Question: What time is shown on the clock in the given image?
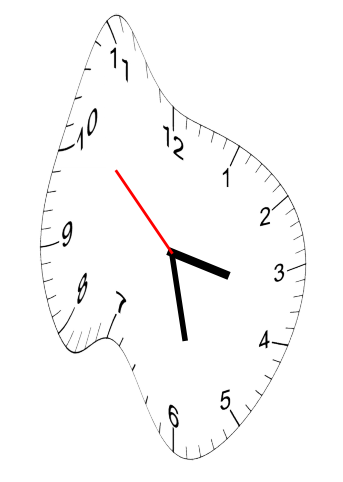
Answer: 03:27:52